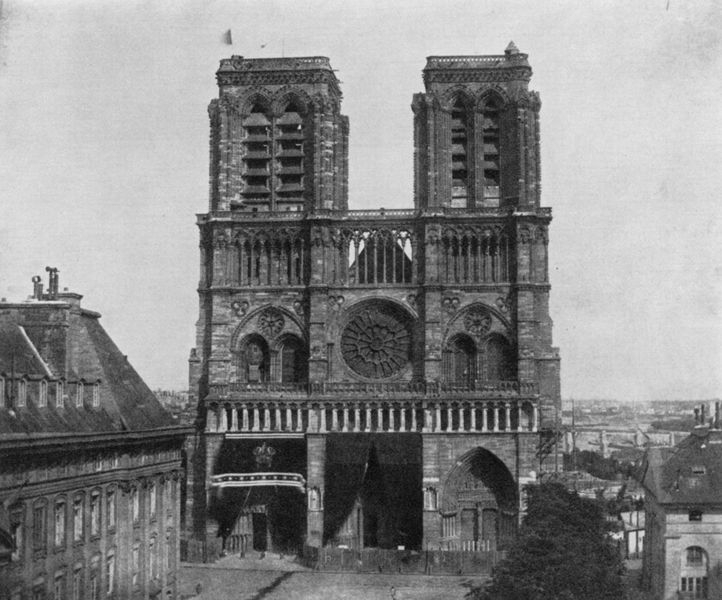
Titel: Die Kathedrale von Notre-Dame in Paris
Künstler: William Henry Fox Talbot
Schlagwörter: baum, himmel, laub, schatten, weiß, stadt, fenster, frankreich, grau, licht, paris, schwarz, säulen, blick, dach, gebäude, haus, rose, alt, architektur, stein, tot, bild, vorhang, erde, horizont, häuser, brüstung, kirche, land, spitzen, front, gotik, kamin, kamine, turm, bogen, fassade, türen, zwei, fahne, dächer, weis, platz, schlot, rundbogen, krieg, schaden, symmetrie, ornamente, geländer, tor, zinnen, galerie, foto, fotografie, photographie, eingang, ruine, glockenturm, türme, balustrade, dom, gauben, schwarz-weiss, kathedrale, photo, portal, sandstein, gotisch, rosenfenster, rosette, spitzbogen, mittelalter, vorderansicht, baldachin, ballustrade, welt, streben, aufnahme, bau, rosetten, mietshaus, masswerk, blätte, archivolte, baustelle, west, tympanon, notre dame, zweiturmfassade, gesimse, westfassade, fensterrose, fialen, westwerk, biforien, doppelbögen, schwarz/weiss, kirchenfenster, stabwerk, zwillingstürme, lanzette, schwraz, frühgotik, strassburg, aris, rürme, miethaus, trikolre, 19. jhdt, fialen#, fenstergang, zweiturm